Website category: sports
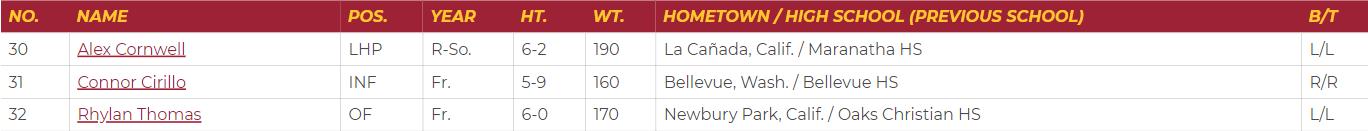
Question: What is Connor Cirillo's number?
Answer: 31

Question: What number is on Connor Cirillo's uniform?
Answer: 31

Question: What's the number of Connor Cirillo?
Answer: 31

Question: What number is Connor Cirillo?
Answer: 31

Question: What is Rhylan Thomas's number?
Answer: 32

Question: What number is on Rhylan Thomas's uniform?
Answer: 32

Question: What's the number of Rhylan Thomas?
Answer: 32

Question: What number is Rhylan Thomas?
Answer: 32

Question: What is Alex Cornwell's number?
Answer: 30

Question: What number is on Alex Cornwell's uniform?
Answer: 30

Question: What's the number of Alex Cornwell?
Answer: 30

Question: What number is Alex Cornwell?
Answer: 30

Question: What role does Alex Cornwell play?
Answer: LHP

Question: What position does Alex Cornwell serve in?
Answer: LHP

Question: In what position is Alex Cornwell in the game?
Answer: LHP

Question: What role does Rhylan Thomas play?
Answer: OF

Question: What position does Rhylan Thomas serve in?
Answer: OF

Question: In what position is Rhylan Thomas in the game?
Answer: OF

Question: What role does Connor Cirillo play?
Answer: INF

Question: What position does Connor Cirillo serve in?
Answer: INF

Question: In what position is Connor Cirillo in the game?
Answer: INF

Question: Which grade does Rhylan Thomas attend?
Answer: Fr.

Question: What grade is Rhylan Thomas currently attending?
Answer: Fr.

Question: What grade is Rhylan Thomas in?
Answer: Fr.

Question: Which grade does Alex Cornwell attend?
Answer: R-So.

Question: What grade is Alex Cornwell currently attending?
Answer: R-So.

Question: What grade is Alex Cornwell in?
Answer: R-So.

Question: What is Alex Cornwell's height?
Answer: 6-2

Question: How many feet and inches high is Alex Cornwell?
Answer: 6-2

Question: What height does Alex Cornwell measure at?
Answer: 6-2

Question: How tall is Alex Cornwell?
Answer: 6-2

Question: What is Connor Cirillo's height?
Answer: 5-9

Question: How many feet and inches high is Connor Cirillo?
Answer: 5-9

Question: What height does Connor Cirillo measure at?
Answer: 5-9

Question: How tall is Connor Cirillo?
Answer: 5-9

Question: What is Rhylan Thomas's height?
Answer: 6-0

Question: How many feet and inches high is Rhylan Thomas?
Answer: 6-0

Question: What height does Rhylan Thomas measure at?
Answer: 6-0

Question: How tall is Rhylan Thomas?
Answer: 6-0

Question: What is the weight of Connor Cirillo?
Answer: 160

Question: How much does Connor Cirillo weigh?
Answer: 160

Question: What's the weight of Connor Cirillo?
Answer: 160

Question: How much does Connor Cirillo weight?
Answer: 160

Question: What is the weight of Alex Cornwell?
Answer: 190

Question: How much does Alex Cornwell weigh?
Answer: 190

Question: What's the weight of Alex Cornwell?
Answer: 190

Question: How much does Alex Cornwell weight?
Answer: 190

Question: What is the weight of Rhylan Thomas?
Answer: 170

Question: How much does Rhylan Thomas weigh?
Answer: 170

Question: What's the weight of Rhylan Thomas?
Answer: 170

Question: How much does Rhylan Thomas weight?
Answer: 170

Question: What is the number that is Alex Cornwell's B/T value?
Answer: L/L

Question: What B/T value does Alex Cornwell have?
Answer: L/L

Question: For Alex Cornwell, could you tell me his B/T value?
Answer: L/L

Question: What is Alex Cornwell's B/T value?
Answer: L/L

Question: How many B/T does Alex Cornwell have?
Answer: L/L

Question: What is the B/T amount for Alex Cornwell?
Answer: L/L

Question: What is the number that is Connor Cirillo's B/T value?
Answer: R/R

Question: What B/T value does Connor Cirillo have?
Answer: R/R

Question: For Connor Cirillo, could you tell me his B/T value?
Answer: R/R

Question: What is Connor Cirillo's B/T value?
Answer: R/R

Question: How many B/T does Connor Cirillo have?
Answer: R/R

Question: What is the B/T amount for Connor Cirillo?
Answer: R/R

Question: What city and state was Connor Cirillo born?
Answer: Bellevue, Wash.